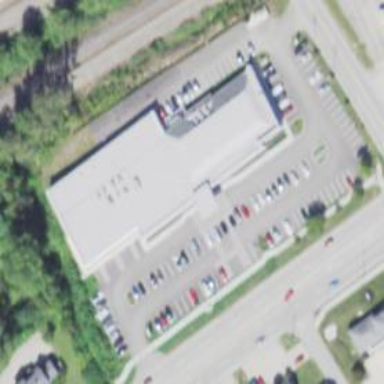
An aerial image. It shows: Healthcare clinic.